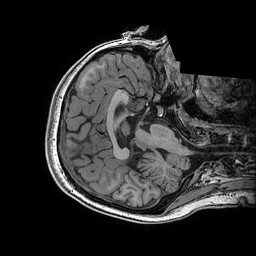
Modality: T1w
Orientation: axial
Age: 22
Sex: female
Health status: healthy